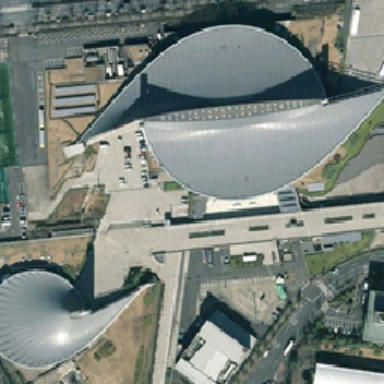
Three semicircular gray conference centers are located in the middle of the three roads .